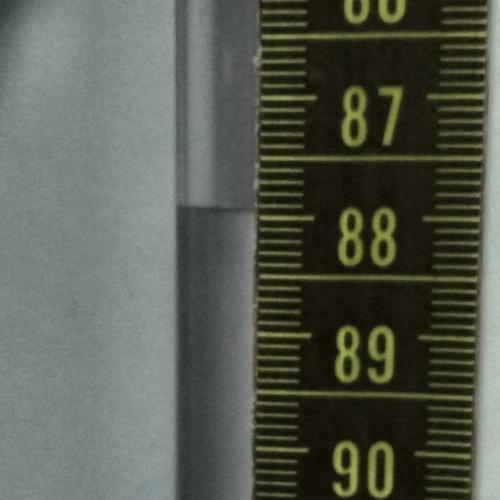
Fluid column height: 88.0 cm